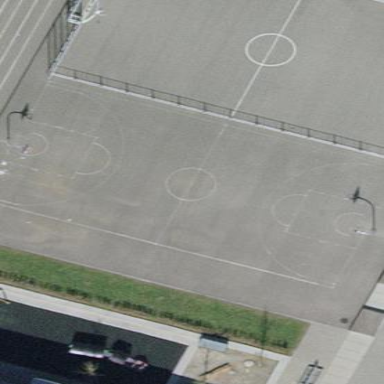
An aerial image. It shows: Multi-sport pitch with asphalt surface.